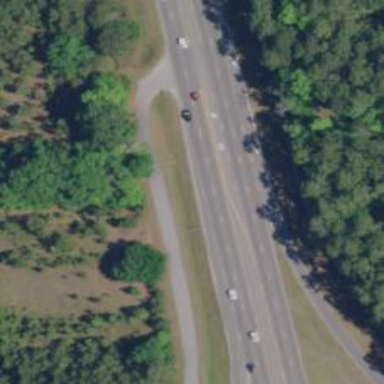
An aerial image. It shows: Trunk link highway.